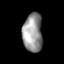
Tissue: lung
Cell type: Others
Senescence score: 0.2359
Nuclear area (px): 744
Mean DAPI intensity: 150.839